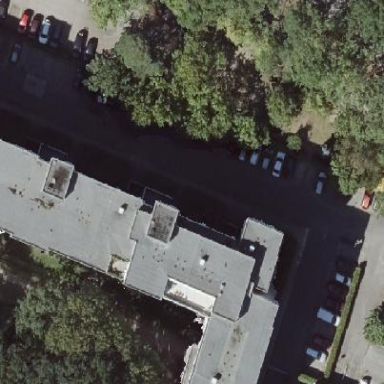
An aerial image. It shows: Parking area with surface.